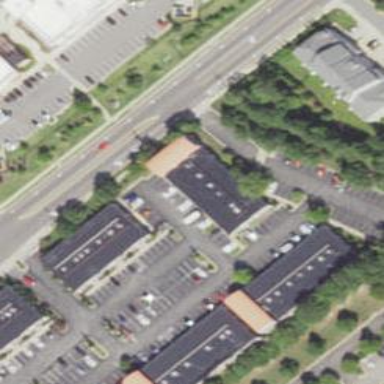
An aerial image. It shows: Commercial building.